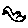
Label: bird